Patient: sex M, age 61
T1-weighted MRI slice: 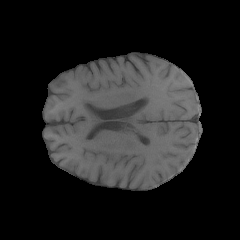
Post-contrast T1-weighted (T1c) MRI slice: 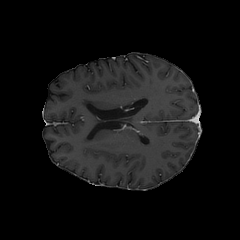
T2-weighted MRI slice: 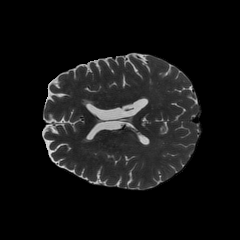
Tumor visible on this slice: no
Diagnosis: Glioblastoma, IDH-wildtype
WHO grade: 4